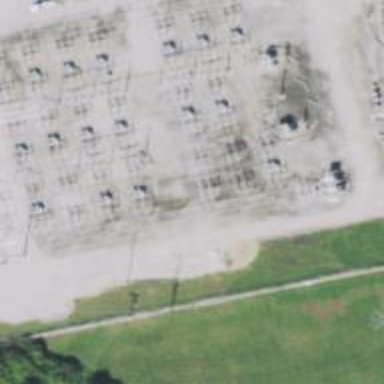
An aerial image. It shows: Switch for power supply.